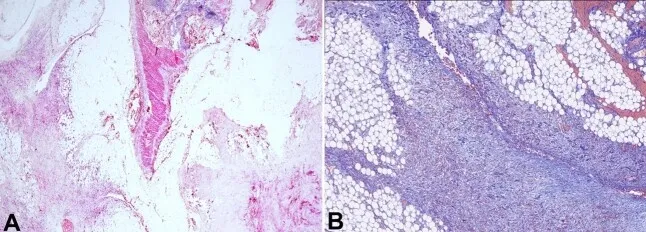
Microphotograph of a 1.5cm mesenteric distant mass that exhibits the same features as the primary lesion but on a smaller scale. Notably, the image showcases the admixture of fibroblasts with adipose tissue in the bottom left and bottom right fields. In the middle of the image, a tangential cut of the bowel wall is visible, with the mucosa positioned on top (H&E, 20X); B. - Higher magnification power at the bottom right field of A. Masson's trichrome staining emphasizing the heterogeneous distribution of collagen bundles, varying in size, which exhibit an increased density and are intermingled within the adipose tissue. Additionally, focal areas of hemorrhage can be discerned (MT 40X).
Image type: pathology (h&e)